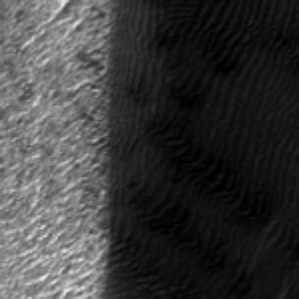
Label: frost